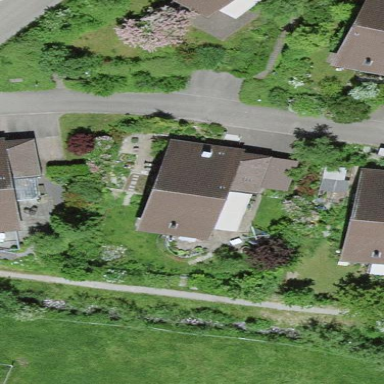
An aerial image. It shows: Residential building.